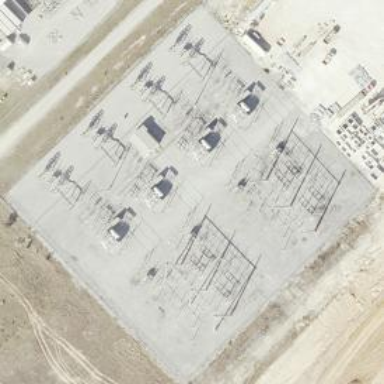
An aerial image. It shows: Industrial power substation enclosed by fence.